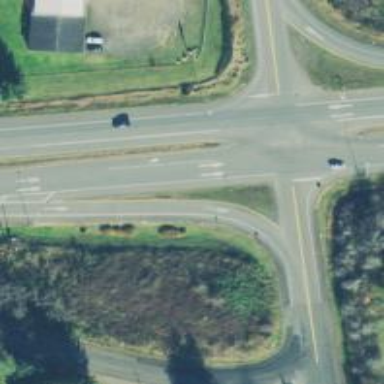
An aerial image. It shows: Trunk link highway.